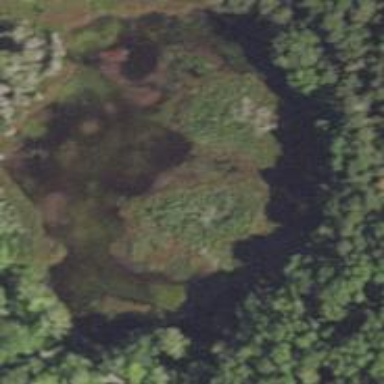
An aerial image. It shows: Marshy wetland area.